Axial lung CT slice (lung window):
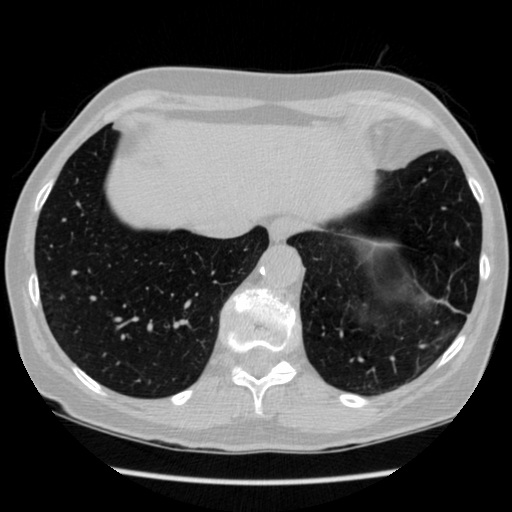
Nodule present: no